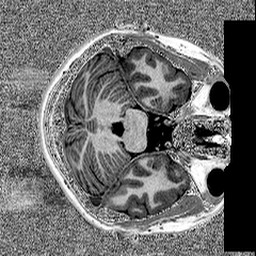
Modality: MP2RAGE
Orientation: axial
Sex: female